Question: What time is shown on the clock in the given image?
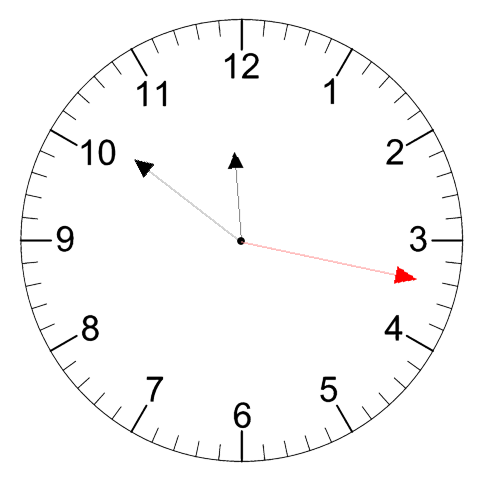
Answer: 11:51:17